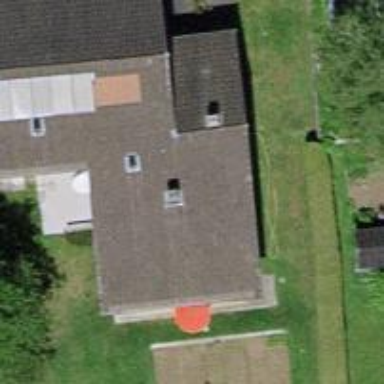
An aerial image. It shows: Simple and straightforward house.